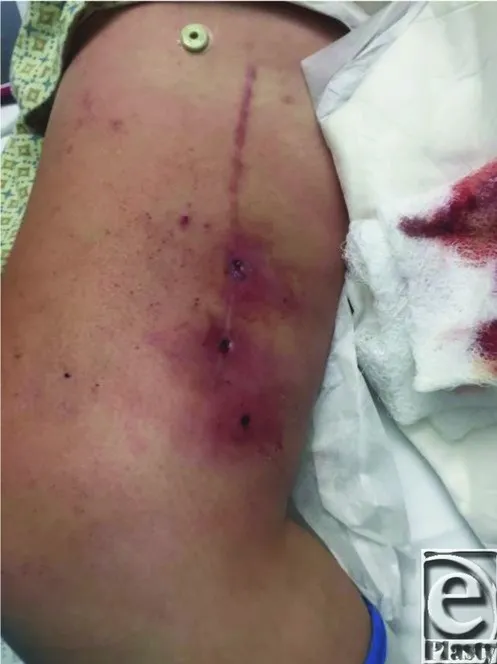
Recurrent cellulitis and draining sinus tracts of right medial thigh at previous gracilis flap donor site.
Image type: medical_photograph (skin_photograph)